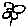
Label: flower